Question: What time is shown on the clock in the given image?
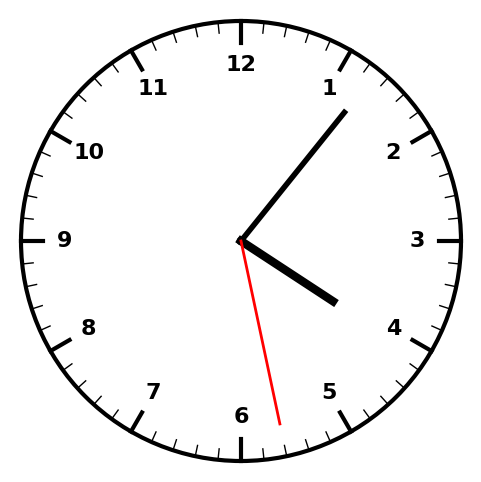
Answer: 04:06:28